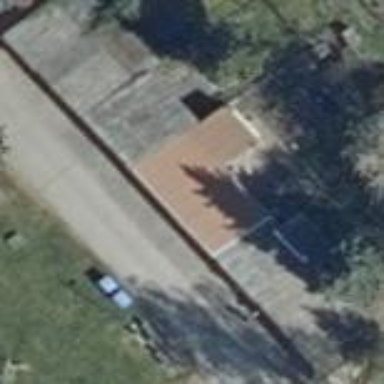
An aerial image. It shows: Group of garages.